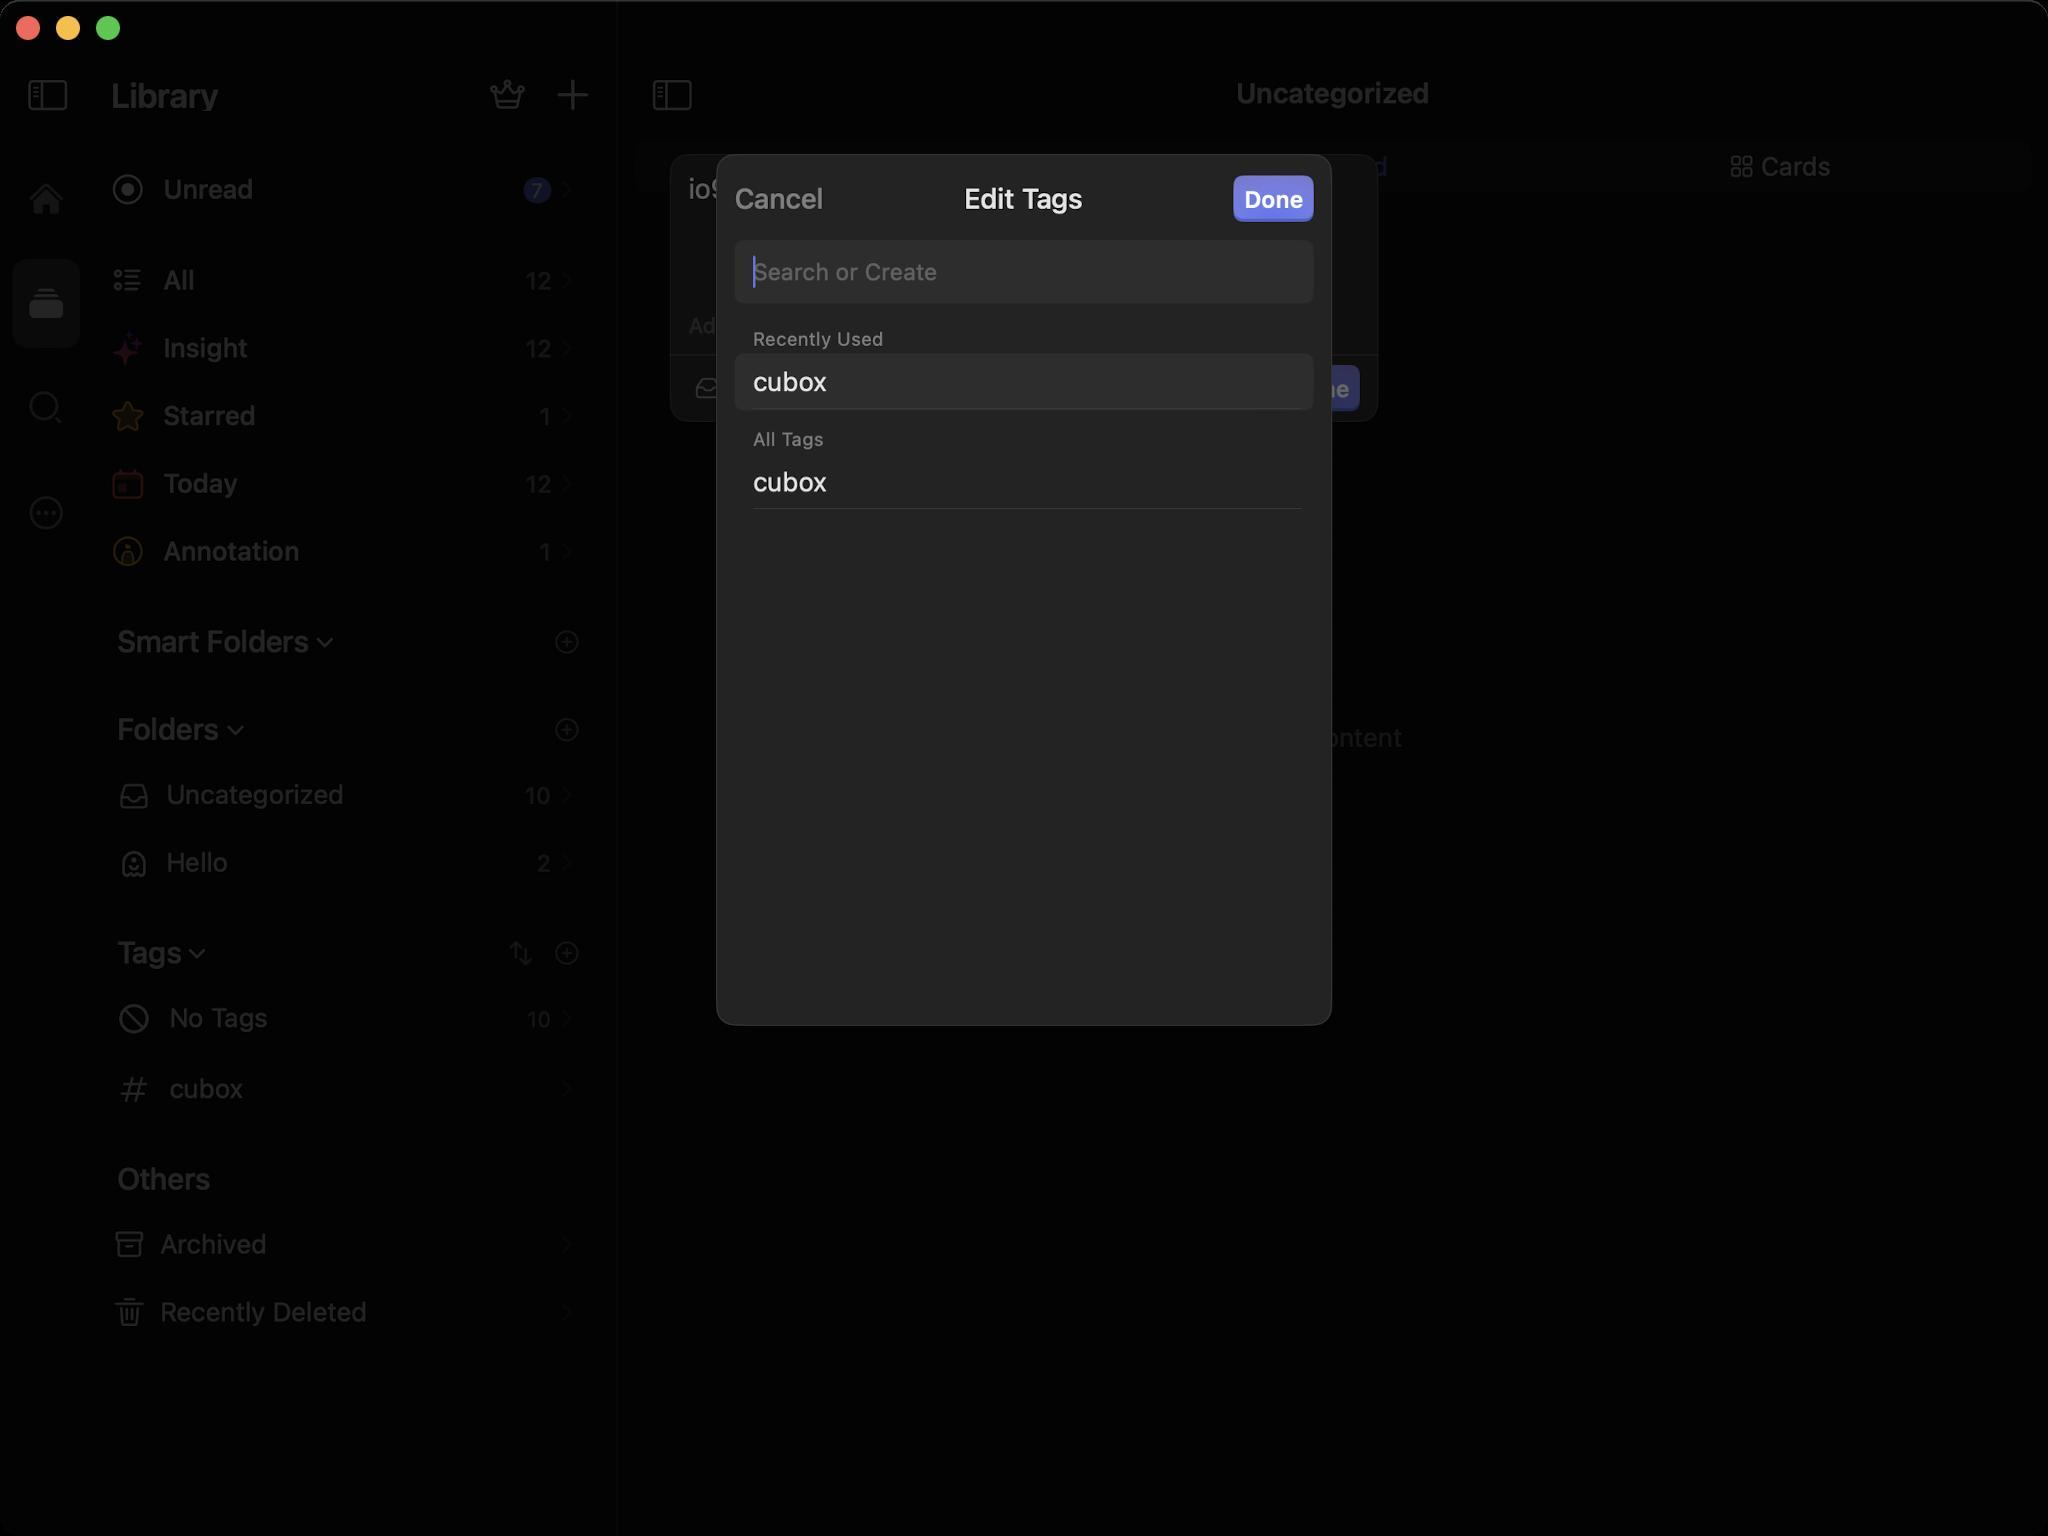
Accessibility tree:
{"name": "Cubox", "role": "AXWindow", "description": null, "role_description": "standard window", "value": null, "position": "351.00;95.00", "size": "1024;768", "children": [{"name": null, "role": "AXGroup", "description": null, "role_description": "group", "value": null, "position": "0.00;0.00", "size": "1024;768", "children": [{"name": null, "role": "AXGroup", "description": null, "role_description": "group", "value": null, "position": "0.00;0.00", "size": "1024;768", "children": [{"name": null, "role": "AXTextArea", "description": null, "role_description": "text entry area", "value": "io90", "position": "344.19;86.24", "size": "345;62", "children": []}, {"name": null, "role": "AXButton", "description": "Cancel", "role_description": "button", "value": null, "position": "367.29;87.78", "size": "45;23", "children": []}, {"name": null, "role": "AXHeading", "description": "Edit Tags", "role_description": "heading", "value": null, "position": "482.02;90.86", "size": "60;17", "children": []}, {"name": null, "role": "AXStaticText", "description": "Done", "role_description": "text", "value": null, "position": "622.16;92.40", "size": "30;15", "children": []}, {"name": null, "role": "AXTextField", "description": null, "role_description": "text field", "value": "", "position": "376.53;126.28", "size": "271;19", "children": []}, {"name": null, "role": "AXButton", "description": "Add Tags...", "role_description": "button", "value": null, "position": "344.19;154.77", "size": "336;15", "children": []}, {"name": null, "role": "AXGroup", "description": null, "role_description": "table", "value": null, "position": "367.29;154.77", "size": "290;358", "children": [{"name": null, "role": "AXGroup", "description": null, "role_description": "group", "value": null, "position": "367.29;154.77", "size": "290;22", "children": [{"name": null, "role": "AXStaticText", "description": "Recently Used", "role_description": "text", "value": null, "position": "376.53;164.01", "size": "66;11", "children": []}]}, {"name": null, "role": "AXGroup", "description": null, "role_description": "group", "value": "", "position": "367.29;177.10", "size": "290;28", "children": [{"name": null, "role": "AXStaticText", "description": "cubox", "role_description": "text", "value": "", "position": "367.29;177.10", "size": "290;28", "children": []}]}, {"name": null, "role": "AXGroup", "description": null, "role_description": "group", "value": null, "position": "367.29;204.90", "size": "290;22", "children": [{"name": null, "role": "AXHeading", "description": "All Tags", "role_description": "heading", "value": null, "position": "376.53;214.14", "size": "36;11", "children": []}]}, {"name": null, "role": "AXGroup", "description": null, "role_description": "group", "value": "", "position": "367.29;227.23", "size": "290;28", "children": [{"name": null, "role": "AXStaticText", "description": "cubox", "role_description": "text", "value": "", "position": "367.29;227.23", "size": "290;28", "children": []}]}]}, {"name": null, "role": "AXButton", "description": null, "role_description": "button", "value": null, "position": "341.11;183.26", "size": "109;22", "children": []}, {"name": null, "role": "AXStaticText", "description": "Done", "role_description": "text", "value": null, "position": "645.26;187.11", "size": "30;15", "children": []}]}, {"name": null, "role": "AXGroup", "description": null, "role_description": "group", "value": null, "position": "0.00;0.00", "size": "1024;768", "children": [{"name": null, "role": "AXGroup", "description": null, "role_description": "group", "value": null, "position": "-77.00;0.00", "size": "385;768", "children": [{"name": null, "role": "AXGroup", "description": null, "role_description": "Nav bar", "value": null, "position": "-77.00;27.72", "size": "385;38", "children": [{"name": null, "role": "AXButton", "description": "Hide Sidebar", "role_description": "button", "value": null, "position": "3.85;30.03", "size": "40;34", "children": []}, {"name": null, "role": "AXButton", "description": "Library", "role_description": "button", "value": null, "position": "49.28;30.03", "size": "63;34", "children": []}, {"name": null, "role": "AXButton", "description": "crown", "role_description": "button", "value": null, "position": "244.86;38.50", "size": "18;18", "children": []}, {"name": null, "role": "AXButton", "description": "newCard", "role_description": "button", "value": null, "position": "277.97;38.50", "size": "18;18", "children": []}]}, {"name": null, "role": "AXGroup", "description": null, "role_description": "group", "value": null, "position": "-77.00;0.00", "size": "385;768", "children": [{"name": null, "role": "AXGroup", "description": null, "role_description": "group", "value": null, "position": "-77.00;0.00", "size": "385;768", "children": [{"name": null, "role": "AXGroup", "description": null, "role_description": "collection", "value": null, "position": "46.20;0.00", "size": "262;768", "children": [{"name": null, "role": "AXButton", "description": null, "role_description": "button", "value": null, "position": "58.52;66.22", "size": "23;12", "children": []}, {"name": null, "role": "AXStaticText", "description": "Unread", "role_description": "text", "value": "8", "position": "46.20;77.77", "size": "253;34", "children": []}, {"name": null, "role": "AXButton", "description": null, "role_description": "button", "value": null, "position": "58.52;111.65", "size": "23;12", "children": []}, {"name": null, "role": "AXStaticText", "description": "All", "role_description": "text", "value": "12", "position": "46.20;123.20", "size": "253;34", "children": []}, {"name": null, "role": "AXStaticText", "description": "Insight", "role_description": "text", "value": "12", "position": "46.20;157.08", "size": "253;34", "children": []}, {"name": null, "role": "AXStaticText", "description": "Starred", "role_description": "text", "value": "1", "position": "46.20;190.96", "size": "253;34", "children": []}, {"name": null, "role": "AXStaticText", "description": "Today", "role_description": "text", "value": "12", "position": "46.20;224.84", "size": "253;34", "children": []}, {"name": null, "role": "AXStaticText", "description": "Annotation", "role_description": "text", "value": "1", "position": "46.20;258.72", "size": "253;34", "children": []}, {"name": null, "role": "AXButton", "description": null, "role_description": "button", "value": null, "position": "58.52;292.60", "size": "109;44", "children": []}, {"name": null, "role": "AXButton", "description": null, "role_description": "button", "value": null, "position": "272.58;292.60", "size": "27;44", "children": []}, {"name": null, "role": "AXStaticText", "description": "Smart Folders", "role_description": "text", "value": null, "position": "58.52;311.08", "size": "96;19", "children": []}, {"name": null, "role": "AXButton", "description": null, "role_description": "button", "value": null, "position": "58.52;336.49", "size": "64;44", "children": []}, {"name": null, "role": "AXButton", "description": null, "role_description": "button", "value": null, "position": "272.58;336.49", "size": "27;44", "children": []}, {"name": null, "role": "AXStaticText", "description": "Folders", "role_description": "text", "value": null, "position": "58.52;354.97", "size": "51;19", "children": []}, {"name": null, "role": "AXStaticText", "description": "", "role_description": "text", "value": "10", "position": "46.20;380.38", "size": "253;34", "children": []}, {"name": null, "role": "AXStaticText", "description": "Hello", "role_description": "text", "value": "2", "position": "46.20;414.26", "size": "253;34", "children": []}, {"name": null, "role": "AXButton", "description": null, "role_description": "button", "value": null, "position": "58.52;448.14", "size": "45;44", "children": []}, {"name": null, "role": "AXButton", "description": null, "role_description": "button", "value": null, "position": "241.78;448.14", "size": "31;44", "children": []}, {"name": null, "role": "AXButton", "description": null, "role_description": "button", "value": null, "position": "272.58;448.14", "size": "27;44", "children": []}, {"name": null, "role": "AXStaticText", "description": "Tags", "role_description": "text", "value": null, "position": "58.52;466.62", "size": "32;19", "children": []}, {"name": null, "role": "AXGroup", "description": null, "role_description": "group", "value": null, "position": "46.20;492.03", "size": "253;34", "children": [{"name": null, "role": "AXStaticText", "description": "No Tags", "role_description": "text", "value": null, "position": "84.70;501.27", "size": "50;15", "children": []}, {"name": null, "role": "AXStaticText", "description": "10", "role_description": "text", "value": null, "position": "263.34;502.81", "size": "12;13", "children": []}]}, {"name": null, "role": "AXStaticText", "description": "cubox", "role_description": "text", "value": null, "position": "46.20;527.45", "size": "253;34", "children": []}, {"name": null, "role": "AXButton", "description": null, "role_description": "button", "value": null, "position": "58.52;561.33", "size": "60;44", "children": []}, {"name": null, "role": "AXStaticText", "description": "Others", "role_description": "text", "value": null, "position": "58.52;579.81", "size": "47;19", "children": []}, {"name": null, "role": "AXGroup", "description": null, "role_description": "group", "value": null, "position": "46.20;605.22", "size": "253;34", "children": [{"name": null, "role": "AXStaticText", "description": "Archived", "role_description": "text", "value": null, "position": "80.08;614.46", "size": "177;15", "children": []}]}, {"name": null, "role": "AXGroup", "description": null, "role_description": "group", "value": null, "position": "46.20;639.10", "size": "253;34", "children": [{"name": null, "role": "AXStaticText", "description": "Recently Deleted", "role_description": "text", "value": null, "position": "80.08;648.34", "size": "177;15", "children": []}]}]}, {"name": null, "role": "AXButton", "description": "tabbar0", "role_description": "button", "value": null, "position": "6.16;77.00", "size": "34;45", "children": []}, {"name": null, "role": "AXButton", "description": "tabbar1", "role_description": "button", "value": null, "position": "6.16;129.36", "size": "34;45", "children": []}, {"name": null, "role": "AXButton", "description": "tabbar2", "role_description": "button", "value": null, "position": "6.16;181.72", "size": "34;45", "children": []}, {"name": null, "role": "AXButton", "description": "setting", "role_description": "button", "value": null, "position": "6.16;234.08", "size": "34;45", "children": []}]}]}]}, {"name": null, "role": "AXSplitter", "description": null, "role_description": "splitter", "value": 30.07518768310547, "position": "308.00;0.00", "size": "1;768", "children": []}, {"name": null, "role": "AXGroup", "description": null, "role_description": "group", "value": null, "position": "309.15;0.00", "size": "715;768", "children": [{"name": null, "role": "AXGroup", "description": null, "role_description": "Nav bar", "value": null, "position": "309.15;27.72", "size": "715;38", "children": [{"name": null, "role": "AXButton", "description": "", "role_description": "button", "value": null, "position": "316.09;30.03", "size": "40;34", "children": []}, {"name": null, "role": "AXHeading", "description": "Uncategorized", "role_description": "heading", "value": null, "position": "617.93;38.50", "size": "97;16", "children": []}]}, {"name": null, "role": "AXGroup", "description": null, "role_description": "group", "value": null, "position": "309.15;0.00", "size": "715;768", "children": [{"name": null, "role": "AXGroup", "description": null, "role_description": "group", "value": null, "position": "309.15;0.00", "size": "715;768", "children": [{"name": null, "role": "AXGroup", "description": null, "role_description": "collection", "value": null, "position": "309.15;0.00", "size": "715;768", "children": [{"name": null, "role": "AXButton", "description": "Latest", "role_description": "button", "value": null, "position": "344.58;71.61", "size": "191;23", "children": []}, {"name": null, "role": "AXButton", "description": "Filtered", "role_description": "button", "value": null, "position": "570.96;71.61", "size": "191;23", "children": []}, {"name": null, "role": "AXButton", "description": "Cards", "role_description": "button", "value": null, "position": "797.34;71.61", "size": "191;23", "children": []}]}, {"name": null, "role": "AXStaticText", "description": "No Content", "role_description": "text", "value": null, "position": "631.78;361.13", "size": "70;15", "children": []}]}]}]}]}]}, {"name": null, "role": "AXButton", "description": null, "role_description": "close button", "value": null, "position": "7.00;6.00", "size": "14;16", "children": []}, {"name": null, "role": "AXButton", "description": null, "role_description": "full screen button", "value": null, "position": "47.00;6.00", "size": "14;16", "children": [{"name": null, "role": "AXGroup", "description": null, "role_description": "group", "value": null, "position": "47.00;6.00", "size": "14;16", "children": [{"name": null, "role": "AXGroup", "description": null, "role_description": "group", "value": null, "position": "47.00;6.00", "size": "14;16", "children": []}]}]}, {"name": null, "role": "AXButton", "description": null, "role_description": "minimize button", "value": null, "position": "27.00;6.00", "size": "14;16", "children": []}]}